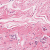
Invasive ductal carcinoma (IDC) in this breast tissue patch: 0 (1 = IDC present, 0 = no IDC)